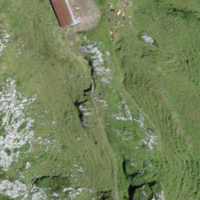
EUNIS habitat code: 23
Species observed at this site:
Stellaria nemorum